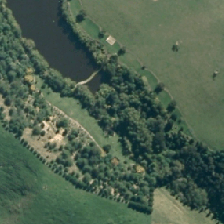
Land cover: broadleaved_indigenous_hardwood